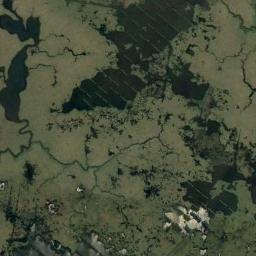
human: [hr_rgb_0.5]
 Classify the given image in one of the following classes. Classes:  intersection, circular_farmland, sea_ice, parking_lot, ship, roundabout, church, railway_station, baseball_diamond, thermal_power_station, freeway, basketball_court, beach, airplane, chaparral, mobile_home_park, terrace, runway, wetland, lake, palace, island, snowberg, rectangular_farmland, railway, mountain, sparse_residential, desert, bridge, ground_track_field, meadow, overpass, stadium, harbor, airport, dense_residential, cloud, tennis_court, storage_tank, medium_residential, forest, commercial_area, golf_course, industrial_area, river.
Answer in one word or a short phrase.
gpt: wetland